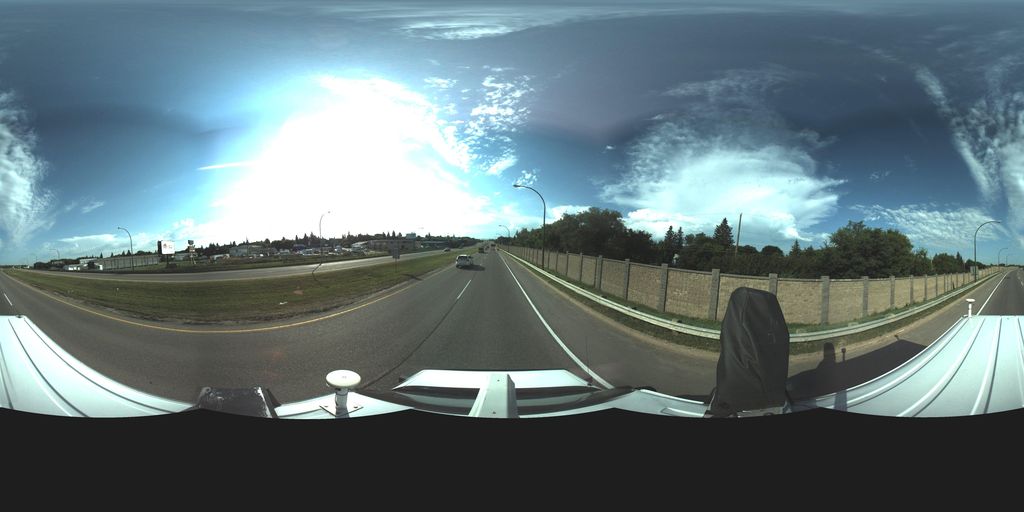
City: saskatoon